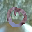
Label: 0